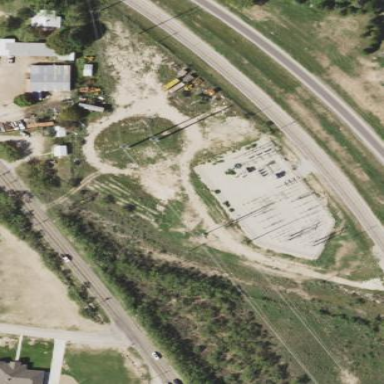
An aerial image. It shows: Outdoor distribution-level power substation enclosed by fence.